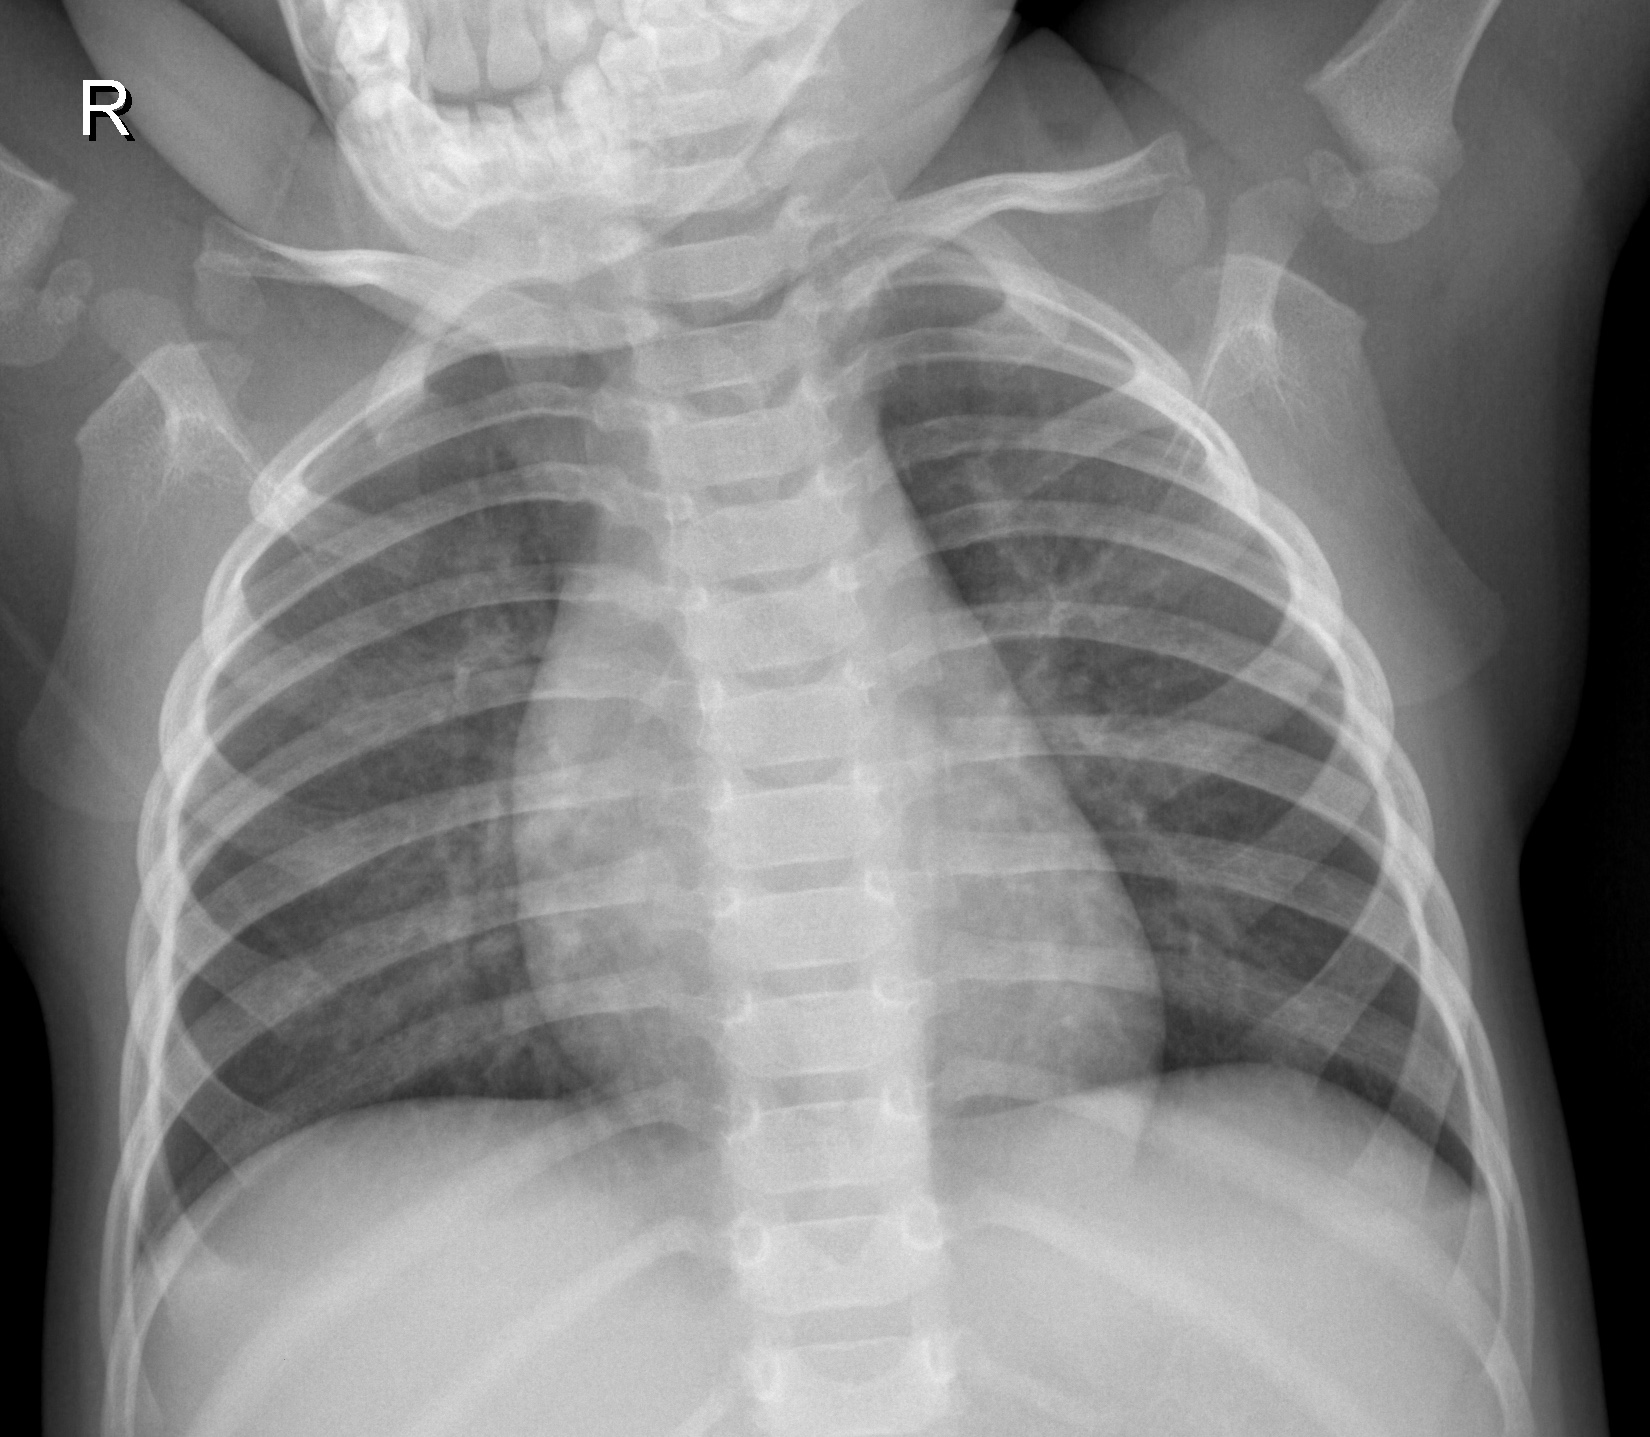
Diagnosis: NORMAL